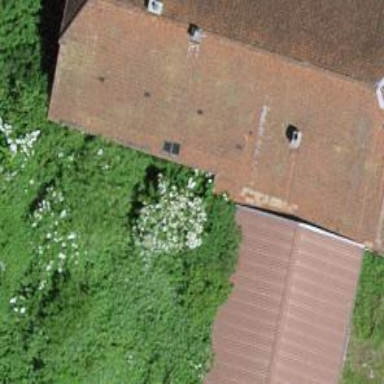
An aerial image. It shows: Farm building.